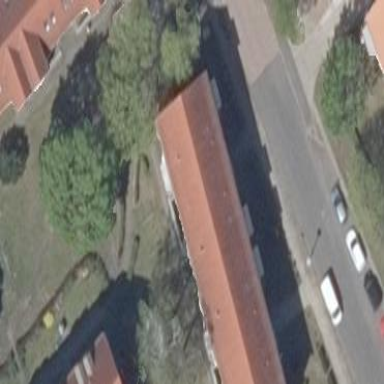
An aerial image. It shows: Image showing building with apartments.